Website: home-depot
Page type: store-pickup
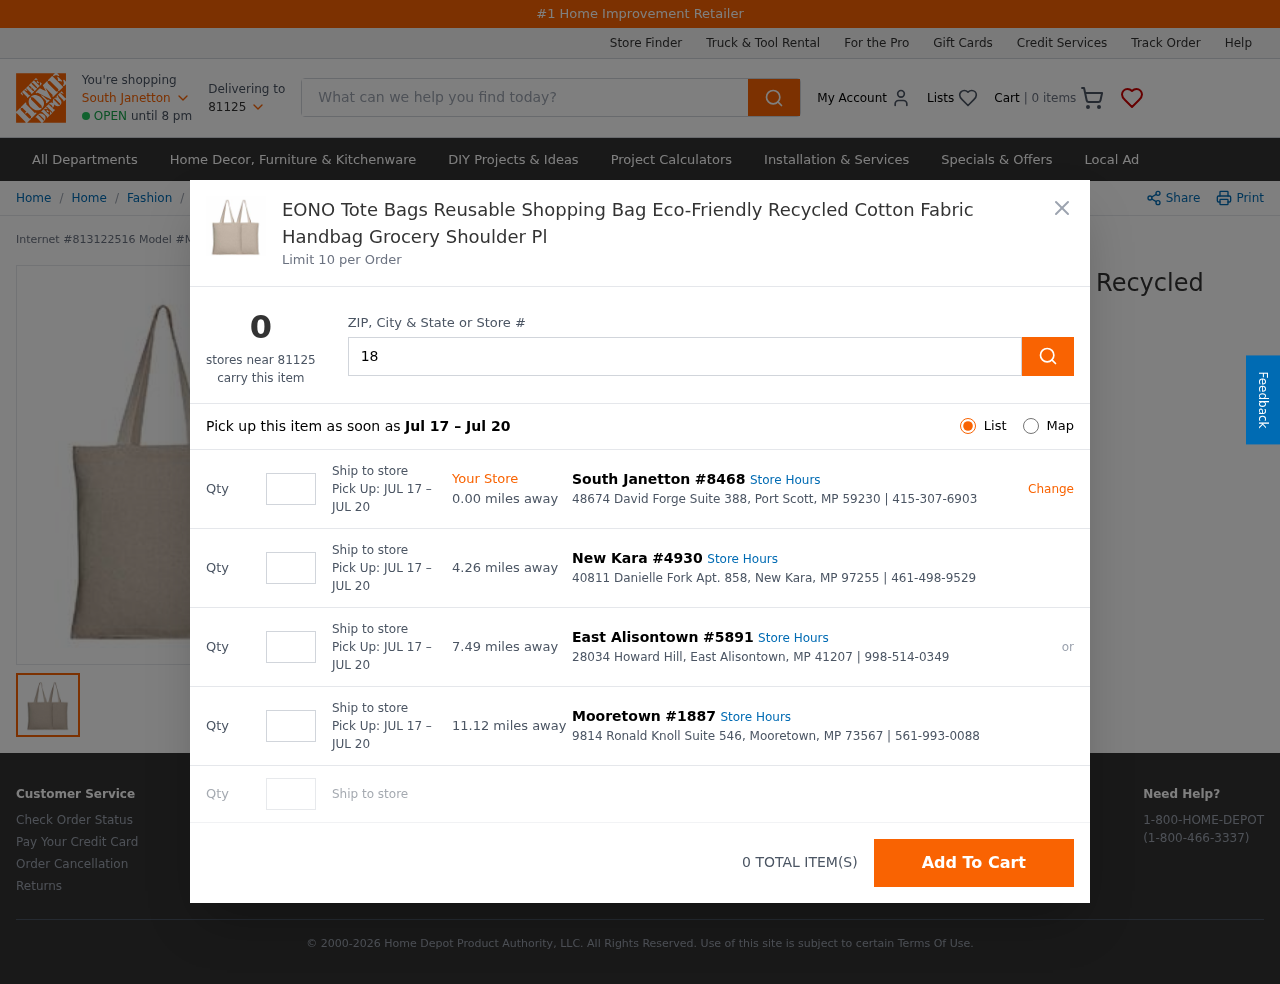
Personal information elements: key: PII_CITY
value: South Janetton
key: PII_LOCATION1_CITY_STATE_ZIP
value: Port Scott, MP 59230
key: PII_LOCATION1_STREET
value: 48674 David Forge Suite 388
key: PII_LOCATION2_CITY
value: New Kara
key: PII_LOCATION2_CITY_STATE_ZIP
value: New Kara, MP 97255
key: PII_LOCATION2_STREET
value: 40811 Danielle Fork Apt. 858
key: PII_LOCATION3_CITY
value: East Alisontown
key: PII_LOCATION3_CITY_STATE_ZIP
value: East Alisontown, MP 41207
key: PII_LOCATION3_STREET
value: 28034 Howard Hill
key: PII_LOCATION4_CITY
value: Mooretown
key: PII_LOCATION4_CITY_STATE_ZIP
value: Mooretown, MP 73567
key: PII_LOCATION4_STREET
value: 9814 Ronald Knoll Suite 546
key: PII_POSTCODE
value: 81125
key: PII_POSTCODE2
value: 18504
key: PII_LOCATION1_PHONE
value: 415-307-6903
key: PII_LOCATION2_PHONE
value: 461-498-9529
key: PII_LOCATION3_PHONE
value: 998-514-0349
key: PII_LOCATION4_PHONE
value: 561-993-0088
Product elements: key: PRODUCT1_BREADCRUMB
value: Home
Fashion
Bags & Accessories
Tote Bags
Reusable Shopping Bags
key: PRODUCT1_NAME
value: EONO Tote Bags Reusable Shopping Bag Eco-Friendly Recycled Cotton Fabric Handbag Grocery Shoulder Pl
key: PRODUCT_INTERNET_NUMBER
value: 813122516
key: PRODUCT_MODEL_NUMBER
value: MW_OHW966067
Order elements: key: ORDER_NUM_ITEMS
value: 0
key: ORDER_PICKUP_DATE_RANGE
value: JUL 17 – JUL 20
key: ORDER_PICKUP_DATE_RANGE
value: Jul 17 – Jul 20
Search elements: key: HEADER_SEARCH
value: What can we help you find today?
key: SEARCH_STORE_LOCATION
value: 18504
Other elements: key: STORE1_DISTANCE
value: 0.00
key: STORE1_NUMBER
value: #8468
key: STORE2_DISTANCE
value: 4.26
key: STORE2_NUMBER
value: #4930
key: STORE3_DISTANCE
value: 7.49
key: STORE3_NUMBER
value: #5891
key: STORE4_DISTANCE
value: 11.12
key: STORE4_NUMBER
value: #1887